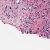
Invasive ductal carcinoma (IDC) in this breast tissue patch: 1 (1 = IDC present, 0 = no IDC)